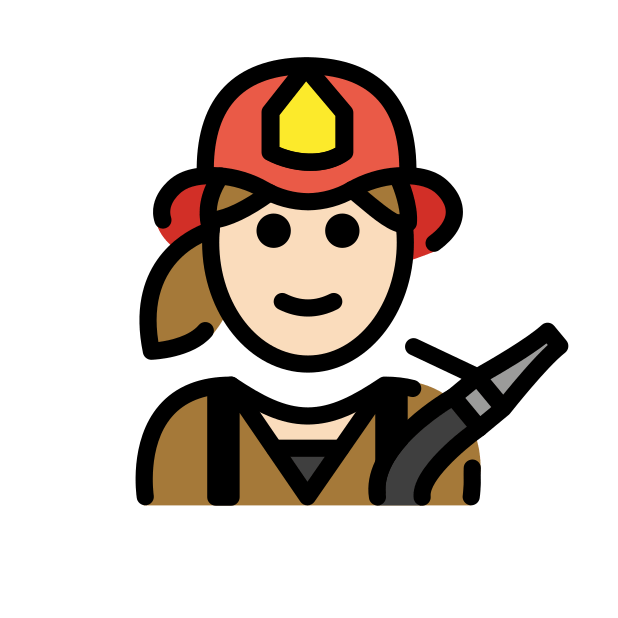
woman firefighter: light skin tone